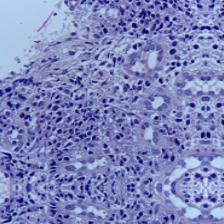
Diagnosis: OSCC